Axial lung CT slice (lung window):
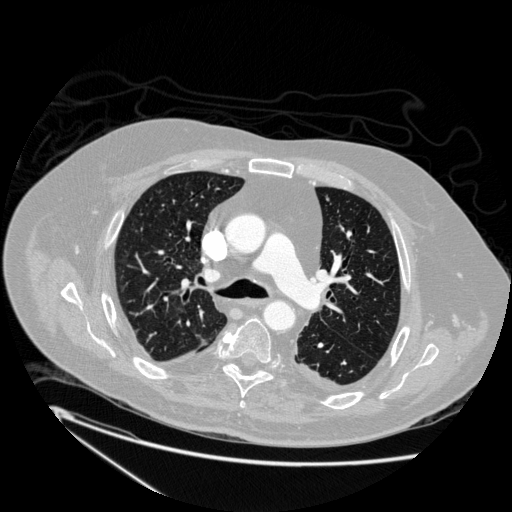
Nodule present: no